Question: In Google Chrome I've a problem with the css:
<URL>:

The picture doesn't adjust to the screen size as the text does the same.
Is there an css fix for Chrome to solve this problem?
I don't have this problem on other browsers.
The code for the text including the image:
'''
<p><strong><span style="line-height: 1.3em;" data-mce-mark="1"><span style="color: #31994d;">Introductie</span></span></strong><strong><span style="line-height: 1.3em;" data-mce-mark="1"><br /></span></strong></p>
<table style="height: 399px; width: 1319px;">
<tbody>
<tr>
<td align="left" valign="top">
<p style="text-align: justify;">De G4 TOUR-X is een bijzondere 3-piece bal. Hij combineert een aantal eigenschappen die men normaliter niet in een bal vindt. De bal voelt zeer zacht aan en geeft zeer veel backspin. Daarnaast is het een echte distance bal. Zelfs met lage swingsnelheden wordt een hoge launch en daarmee grote afstand behaald. Wat deze bal echter vooral bijzonder maakt is zijn prijs. De TOUR-X bevindt zich namelijk qua performance op het niveau van premium ballen, maar met een prijs van EUR 1,98 per stuk op een prijsniveau dat zelfs voor een goede 2-piece bal laag genoemd mag worden.</p>
<p style="text-align: center;"><a style="text-align: center;" title="Klik voor USGA Conforming Golf Ball list 2013 in PDF" href="images/PDF/gball_list-7-2013.pdf" target="_blank">Conforms with USGA Rules</a></p>
<p style="text-align: justify;"><strong style="line-height: 1.3em;">Adviesprijs:&nbsp;</strong><span style="line-height: 1.3em;">EUR 23,75 per dozijn</span></p>
<p><span style="color: #31994d;"><strong style="line-height: 1.3em;">Doelgroep</strong></span></p>
<ul>
<li>Spelers op zoek naar een bal voor maximale afstand met de driver&nbsp;</li>
<li><span style="line-height: 1.3em;" data-mce-mark="1">Spelers die een bal zoeken met een drop &amp; stop effect</span></li>
<li><span style="line-height: 1.3em;" data-mce-mark="1">Spelers die een bal zoeken met op en rond de greens een zeer zacht gevoel</span></li>
<li><span style="line-height: 1.3em;" data-mce-mark="1">Spelers met een swingsnelheid met de driver van 80 tot 115 mph&nbsp;</span></li>
</ul>
<strong style="color: #000000; font-family: Verdana, Arial, Helvetica, sans-serif; font-size: 11px; line-height: 1.3em;"><span style="line-height: 1.3em;" data-mce-mark="1"><strong style="color: #000000; font-family: Verdana, Arial, Helvetica, sans-serif; font-size: 11px; line-height: 1.3em;"><span style="line-height: 1.3em;" data-mce-mark="1">&nbsp; &nbsp;&nbsp; &nbsp;&nbsp;<br /></span></strong></span></strong></td>
<td style="width: 450px;" valign="top">
<p><strong style="color: #000000; font-family: Verdana, Arial, Helvetica, sans-serif; font-size: 11px; line-height: 1.3em;"><span style="line-height: 1.3em;" data-mce-mark="1">&nbsp;</span></strong></p>
<p><strong style="color: #000000; font-family: Verdana, Arial, Helvetica, sans-serif; font-size: 11px; line-height: 1.3em;"><span style="line-height: 1.3em;" data-mce-mark="1"><strong style="line-height: 1.3em;"><span style="line-height: 1.3em;" data-mce-mark="1"><img style="float: left;" src="images/Ballen/TOUR-X_3D_shadow.png" alt="TOUR-X 3D shadow" width="364" height="353" /><br style="clear: left;" /></span></strong></span></strong></p>
</td>
</tr>
<tr>
<td>
<p>&nbsp;</p>
</td>
<td>&nbsp;</td>
</tr>
</tbody>
</table>
<table border="0">
<tbody>
<tr>
<td style="width: 250px;"><img src="images/Ballen/Core-1_green.png" alt="Core-1 green" width="275" height="157" /></td>
<td>&nbsp;</td>
<td style="width: 800px;" align="left" valign="top">
<p><span style="color: #31994d;"><strong>POLYBUTADIENE CORE</strong></span></p>
<p style="text-align: justify;">De binnenste kern van de TOUR-X bestaat uit high speed polybutadiene. Dit is het geheim achter de enorme afstand die met de bal behaald wordt bij slagen met de driver.&nbsp;De kern wordt gradueel massiever waardoor de spin afneemt naarmate de bal harder wordt geraakt. De spinrate bij de korte clubs blijft dus hoog, terwijl de spin bij de driver juist laag blijft voor extra afstand.</p>
</td>
</tr>
<tr>
<td>&nbsp;</td>
<td>&nbsp;</td>
<td style="width: 500px;" align="left" valign="top">
<p><strong>&nbsp;</strong></p>
</td>
</tr>
<tr>
<td><img src="images/Ballen/Core-2_grey.png" alt="Core-2 grey" width="283" height="162" /></td>
<td>&nbsp;</td>
<td style="width: 500px;" align="left" valign="top">
<p><span style="color: #31994d;"><strong>ELASTOMEER CORE</strong></span></p>
<p>De tweede kern zorgt voor extra spin op de slagen met de ijzers terwijl de spin met de driver juist niet toeneemt.</p>
<p>&nbsp;</p>
</td>
</tr>
<tr>
<td>&nbsp;</td>
<td>&nbsp;</td>
<td style="width: 500px;" align="left" valign="top">
<p><strong>&nbsp;</strong></p>
</td>
</tr>
<tr>
<td valign="top"><img style="display: block; margin-left: auto; margin-right: auto;" src="images/Ballen/Cover.png" alt="Cover" width="283" height="162" /></td>
<td>&nbsp;</td>
<td style="width: 500px;" align="left" valign="top">
<p><span style="color: #31994d;"><strong>VLMI SURLYN COVER 332 DIMPLES</strong></span></p>
<p style="text-align: justify;">De zeer zachte cover van deze bal is gemaakt van het nieuwe allerzachtste surlyn dat er bestaat. Dit materiaal is beduidend minder gevoelig voor beschadigingen bij het gebruik van ijzers dan het zeer kwetsbare urethane.</p>
<p style="text-align: justify;">Een uniek procede zorgt ervoor dat deze bal zijn zachtheid behoudt en extra spin genereert, zelfs bij korte pitches en chips. Het zachte impactgeluid geeft samen met de zeer zachte cover een comfortabel gevoel bij het putten en chippen.&nbsp;</p>
<p style="text-align: justify;">De hexagonale circulaire dimplevorm zorgt voor een high launch effect. Zelfs bij lagere clubsnelheden met de driver zorgt dit voor een penetrerende balvlucht en een optimale landingshoek voor extra rol.&nbsp;</p>
</td>
</tr>
</tbody>
</table>
<p style="text-align: center;"><a title="Klik voor USGA Conforming Golf Ball list 2013 in PDF" href="images/PDF/gball_list-7-2013.pdf" target="_blank">Conforms with USGA Rules</a></p>
<p>&nbsp;</p>
<p>&nbsp;</p>
<p>&nbsp;</p>
<p><strong style="line-height: 1.3em;"><span style="line-height: 1.3em;" data-mce-mark="1">&nbsp;</span></strong></p>
<p><strong style="line-height: 1.3em;"><span style="line-height: 1.3em;" data-mce-mark="1">&nbsp;</span></strong></p>
'''
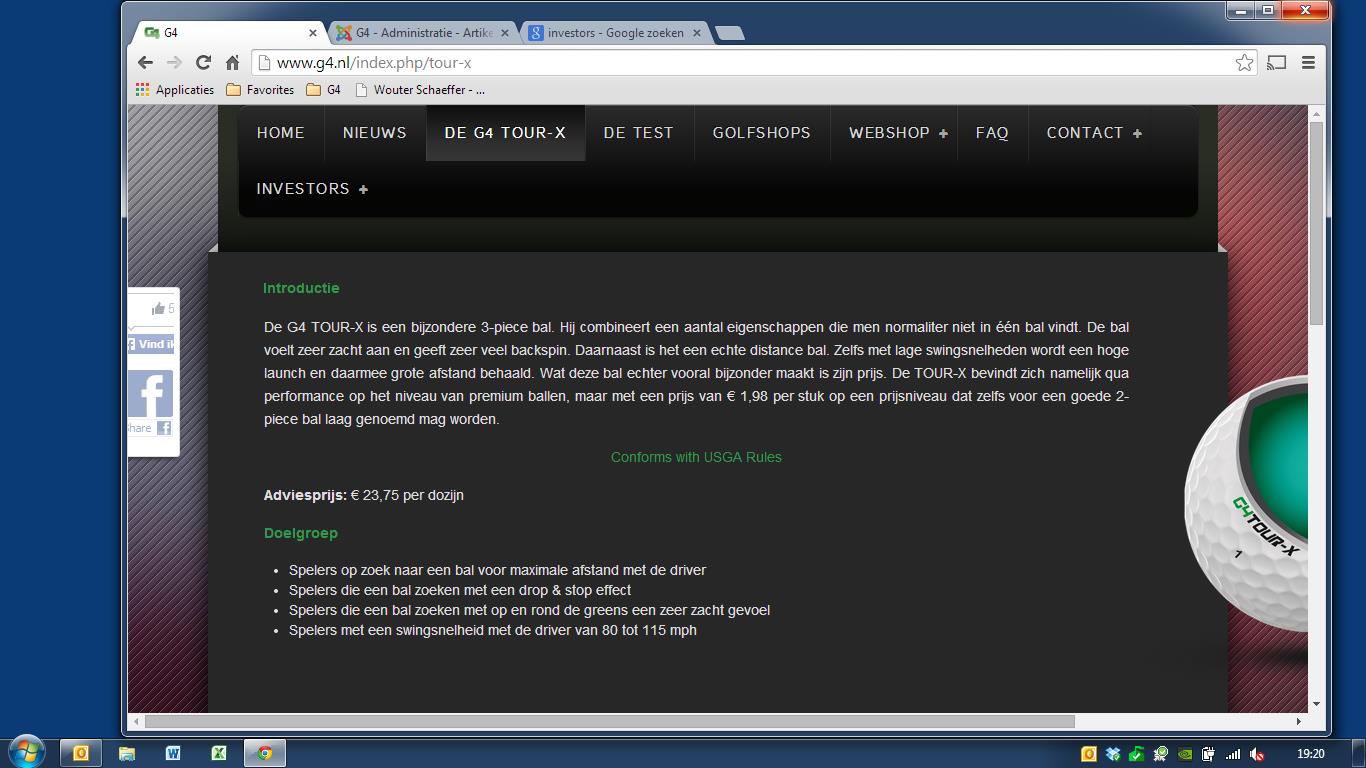
Answer: You've got a width on the table of '1319px' that Google Chrome is not resizing. Try taking that width style completely off.